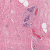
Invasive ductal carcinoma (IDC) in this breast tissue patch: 0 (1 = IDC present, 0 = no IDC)